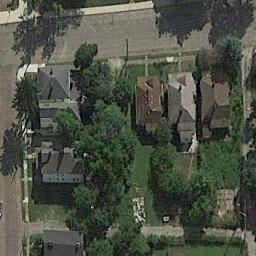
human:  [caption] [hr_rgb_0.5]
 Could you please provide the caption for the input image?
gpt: The medium residential is on the grass next to some trees and road .

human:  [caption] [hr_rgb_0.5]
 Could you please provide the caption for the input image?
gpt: The medium residential area with some neatly arranged houses is surrounded by roads and some trees are among these houses .

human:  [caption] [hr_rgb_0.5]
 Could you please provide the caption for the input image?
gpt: There are many houses in the medium - sized residential area .

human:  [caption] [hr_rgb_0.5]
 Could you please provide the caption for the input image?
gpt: There are many trees in the middle residential area .

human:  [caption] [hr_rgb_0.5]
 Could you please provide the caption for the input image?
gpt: There are some green trees and buildings on the medium residential area .